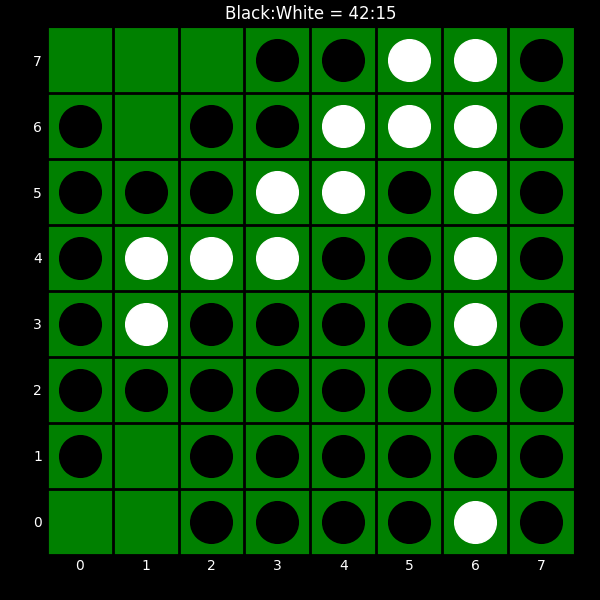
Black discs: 42
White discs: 15